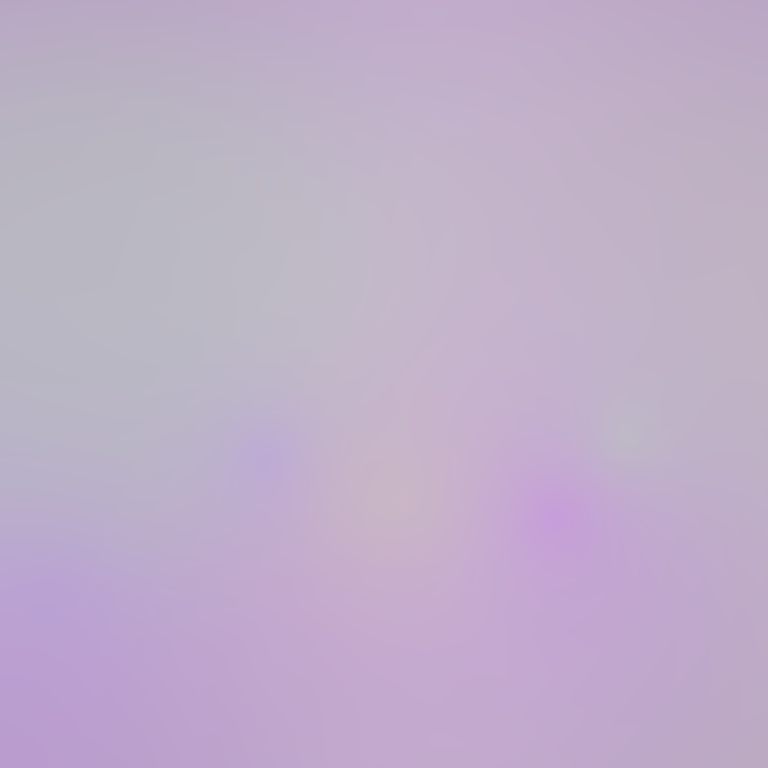
Abstract light effect, smooth gradient from soft lavender to pale pink, serene atmosphere, diffuse glow, no room, no furniture, no objects.